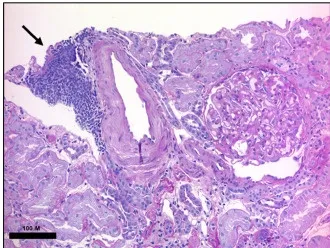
Renal histology. PAS-stained renal biopsy. (A) Low magnification shows a dense lymphocytic infiltrate composed of small monotonous lymphocytes in aggregate (black arrow).
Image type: pathology (pas)